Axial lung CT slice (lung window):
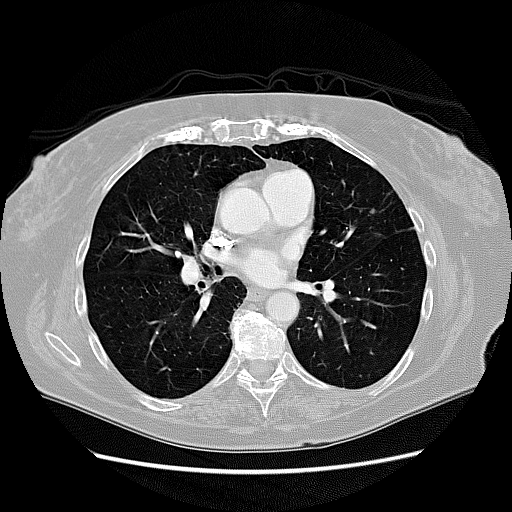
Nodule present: yes
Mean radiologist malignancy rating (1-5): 3